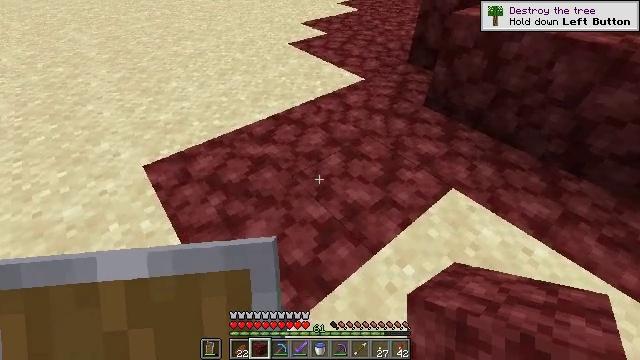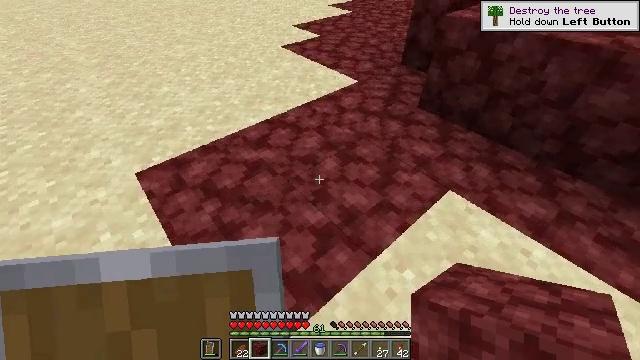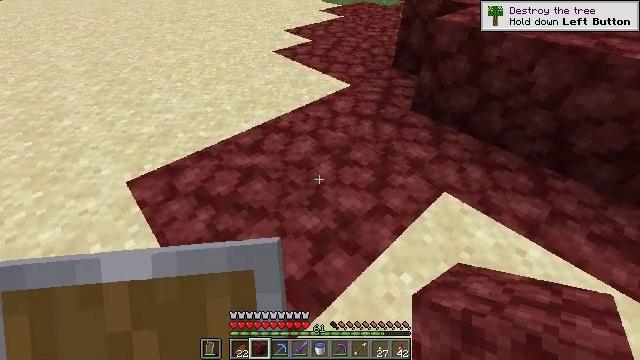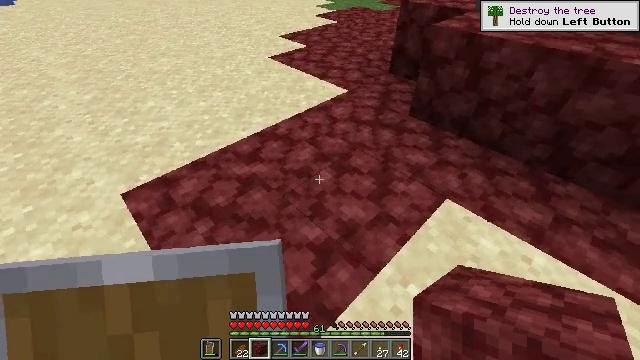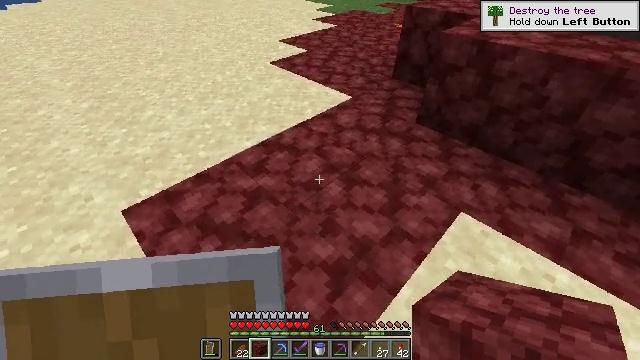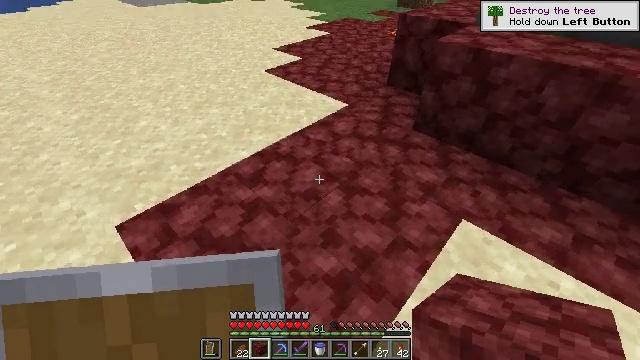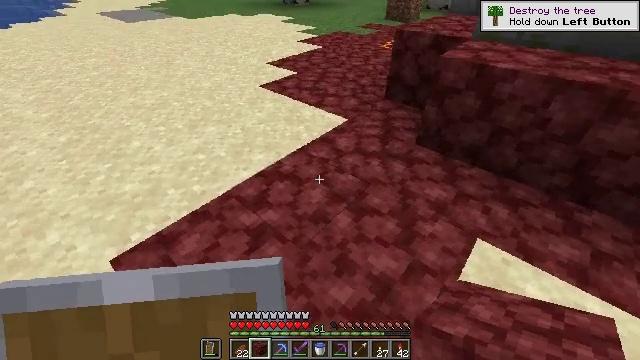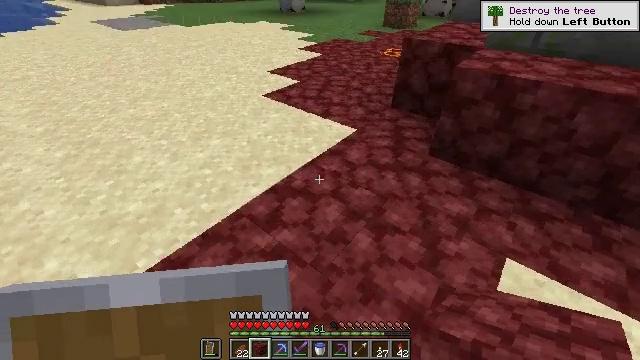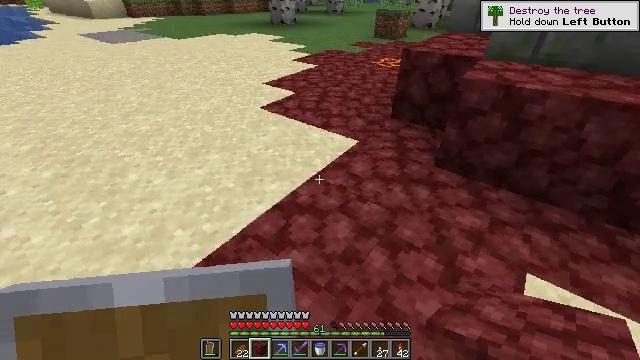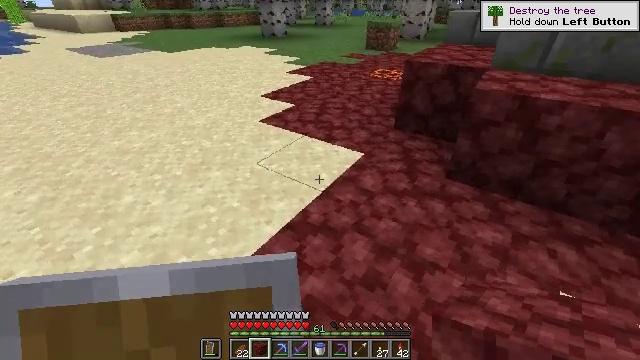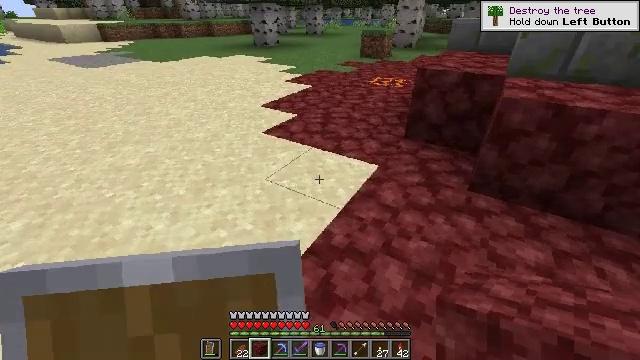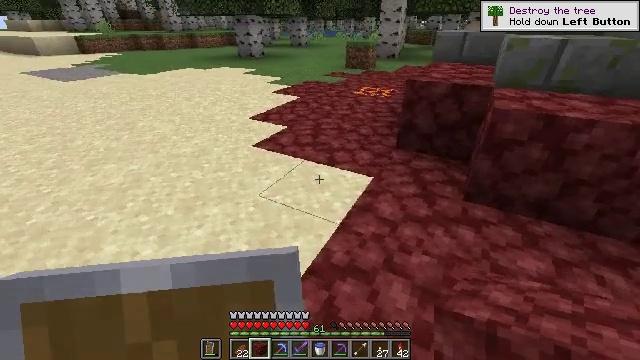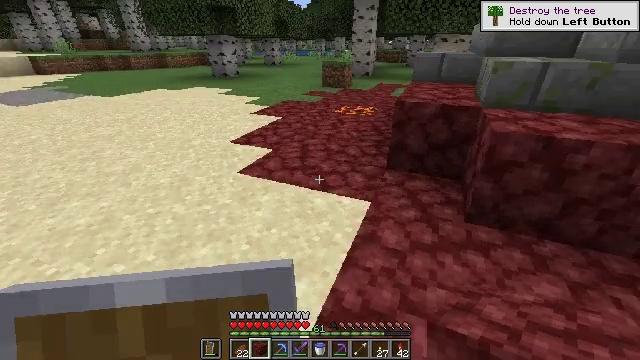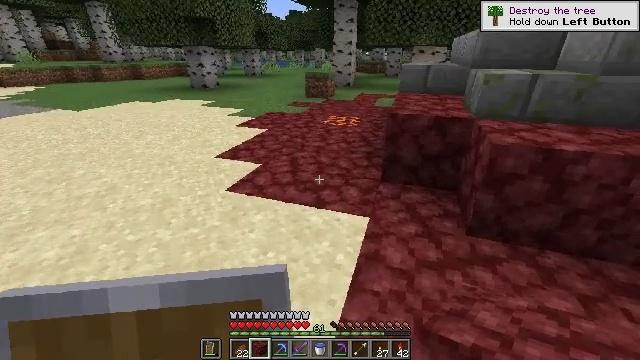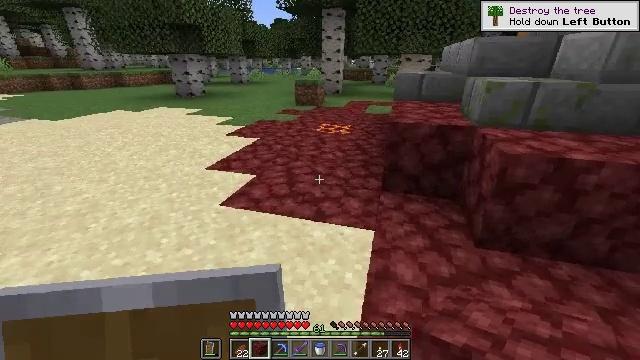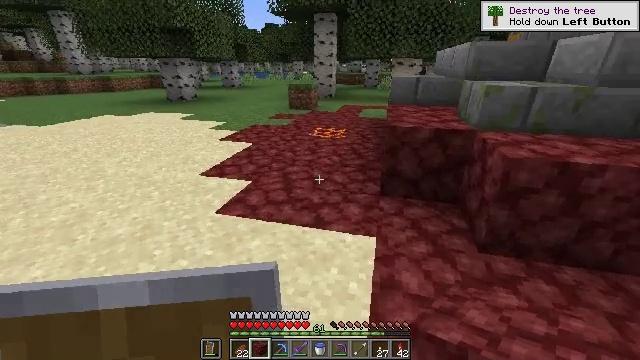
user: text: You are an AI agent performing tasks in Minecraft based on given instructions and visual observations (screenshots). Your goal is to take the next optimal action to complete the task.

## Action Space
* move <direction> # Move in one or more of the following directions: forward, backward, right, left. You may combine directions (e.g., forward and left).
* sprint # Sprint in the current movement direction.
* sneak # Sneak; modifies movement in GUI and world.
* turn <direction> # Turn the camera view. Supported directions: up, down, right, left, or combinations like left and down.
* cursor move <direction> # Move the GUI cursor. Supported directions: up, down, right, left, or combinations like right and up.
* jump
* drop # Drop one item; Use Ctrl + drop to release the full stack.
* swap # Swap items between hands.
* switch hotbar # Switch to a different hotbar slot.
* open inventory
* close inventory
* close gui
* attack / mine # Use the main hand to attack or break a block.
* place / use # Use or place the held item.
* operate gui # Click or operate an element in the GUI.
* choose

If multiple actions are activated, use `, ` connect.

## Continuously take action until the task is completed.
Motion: motion action
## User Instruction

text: Break the magma block to collect it.
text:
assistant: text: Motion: turn right
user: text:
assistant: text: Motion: turn right
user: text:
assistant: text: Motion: move forward and move left, turn right
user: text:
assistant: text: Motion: move forward and move left
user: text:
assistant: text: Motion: move forward and move left, turn right and up
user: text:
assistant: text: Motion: move forward and move left, turn right and up
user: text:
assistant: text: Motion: move forward and move left, turn right and up
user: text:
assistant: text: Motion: move forward and move left, turn right and up
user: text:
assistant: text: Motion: move forward and move left, turn right and up
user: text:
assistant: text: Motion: move forward and move left, turn right and up
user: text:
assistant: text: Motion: move forward and move left, turn right and up
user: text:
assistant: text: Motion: move forward and move left, turn right and up
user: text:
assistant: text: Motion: move forward and move left, turn right and up
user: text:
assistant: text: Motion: move forward and move left, turn right and up
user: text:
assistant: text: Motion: move forward and move left, turn right
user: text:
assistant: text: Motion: move forward and move left, turn right
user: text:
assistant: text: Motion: move forward, turn right
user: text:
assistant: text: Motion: move forward
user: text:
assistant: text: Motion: move forward
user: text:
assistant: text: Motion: move forward
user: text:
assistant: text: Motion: no_op
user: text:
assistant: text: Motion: no_op
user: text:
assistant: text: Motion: no_op
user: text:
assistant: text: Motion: no_op
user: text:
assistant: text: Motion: no_op
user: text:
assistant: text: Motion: no_op
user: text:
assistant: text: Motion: move forward
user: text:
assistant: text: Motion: move forward
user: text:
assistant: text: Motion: move forward
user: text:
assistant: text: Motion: move forward